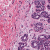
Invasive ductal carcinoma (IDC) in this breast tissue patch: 0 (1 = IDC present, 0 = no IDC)